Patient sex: M
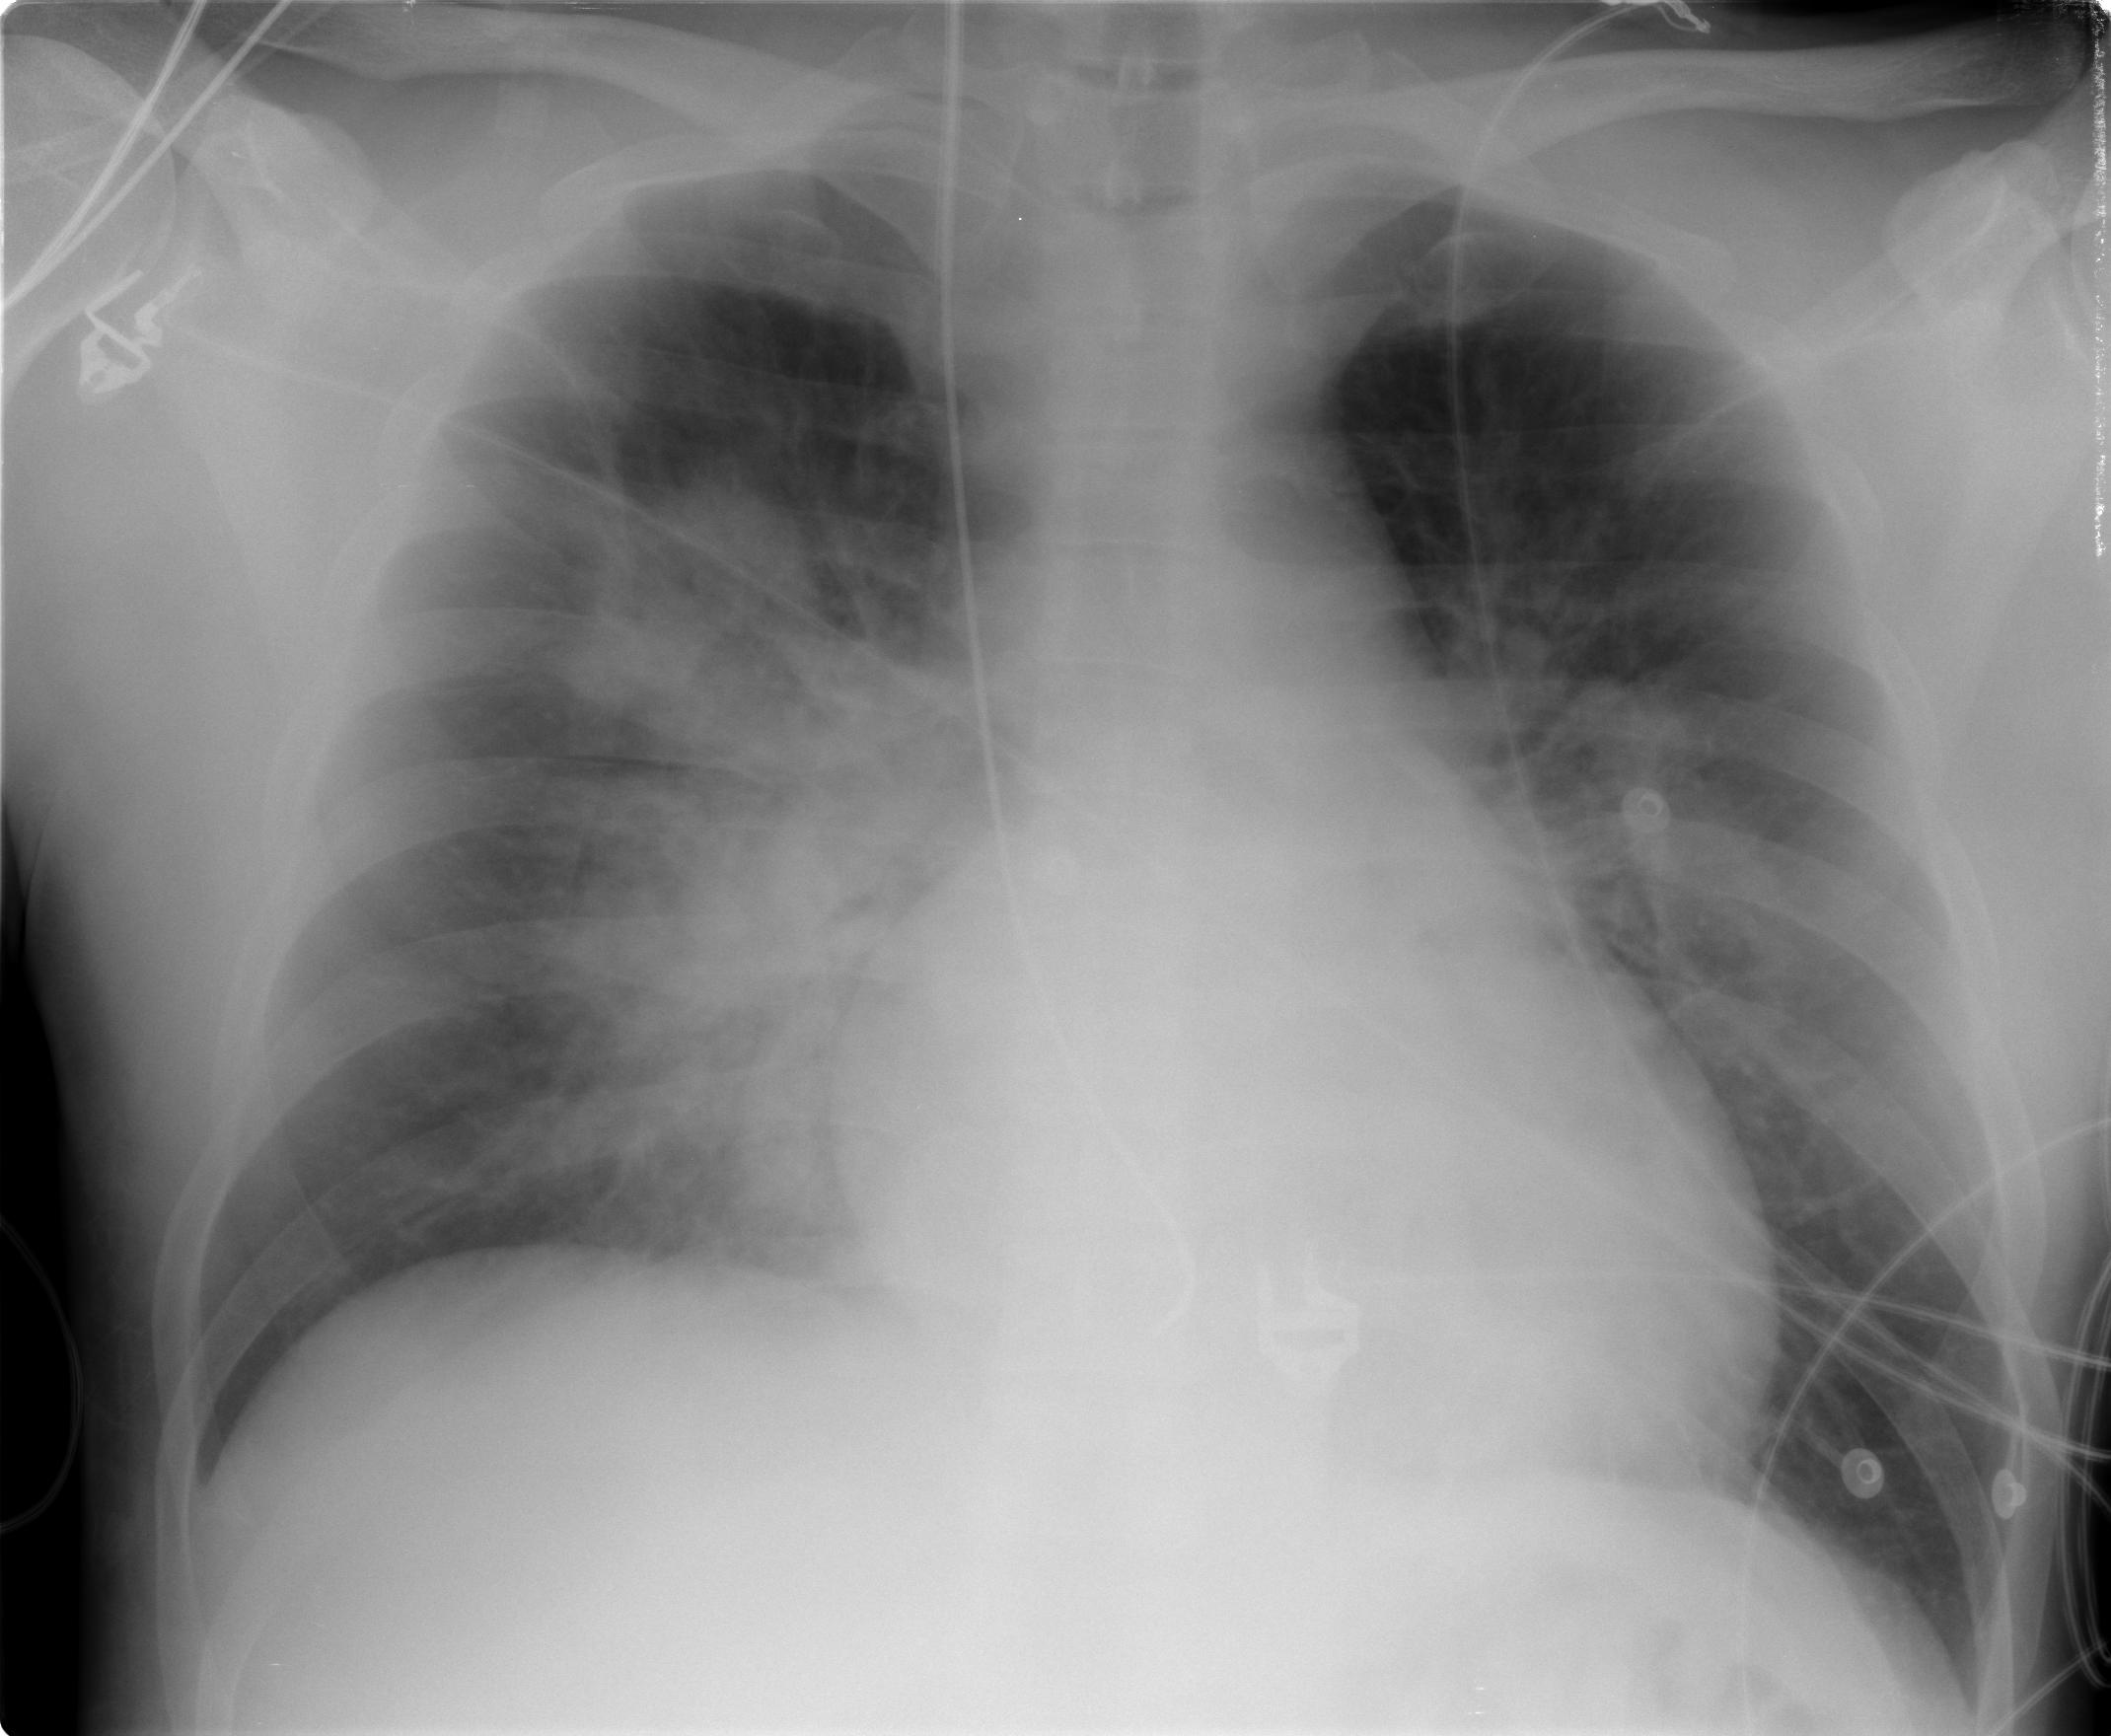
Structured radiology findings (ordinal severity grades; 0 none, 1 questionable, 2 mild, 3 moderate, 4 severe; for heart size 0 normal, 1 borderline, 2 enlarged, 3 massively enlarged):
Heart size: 2
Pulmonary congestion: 2
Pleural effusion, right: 2
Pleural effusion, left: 0
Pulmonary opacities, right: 4
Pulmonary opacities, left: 3
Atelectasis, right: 2
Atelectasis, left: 2